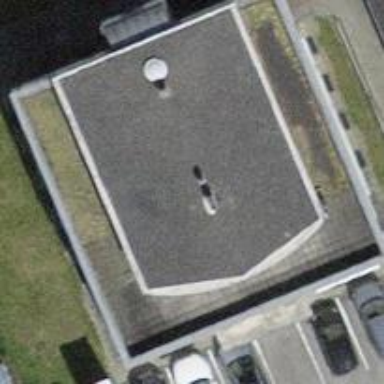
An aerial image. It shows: Flat-roofed building.